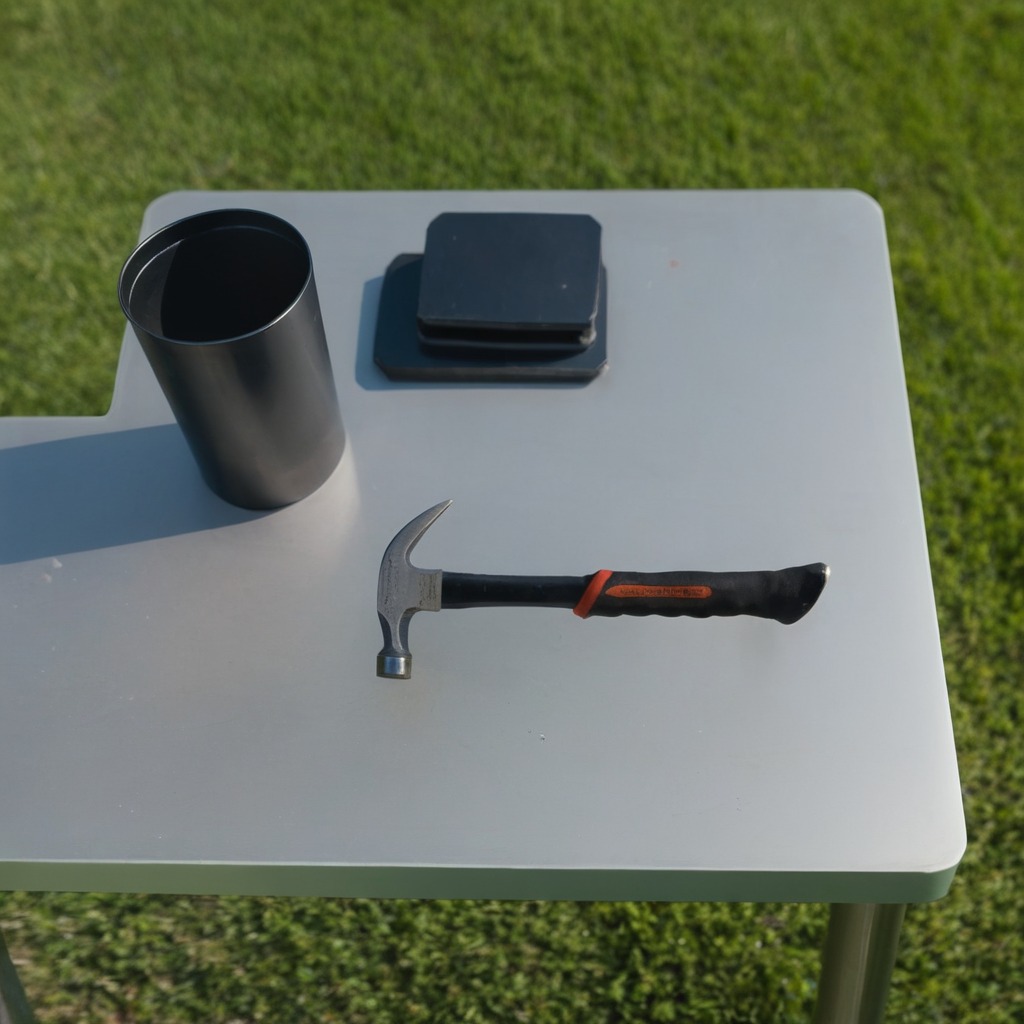
A hammer lies on a textured surface in a temporary outdoor tool station.